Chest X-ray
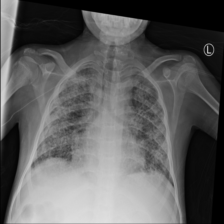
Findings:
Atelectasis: negative
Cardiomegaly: positive
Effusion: positive
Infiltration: negative
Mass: negative
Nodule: negative
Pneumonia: negative
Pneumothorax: negative
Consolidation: negative
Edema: negative
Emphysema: negative
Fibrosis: negative
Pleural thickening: negative
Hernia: negative